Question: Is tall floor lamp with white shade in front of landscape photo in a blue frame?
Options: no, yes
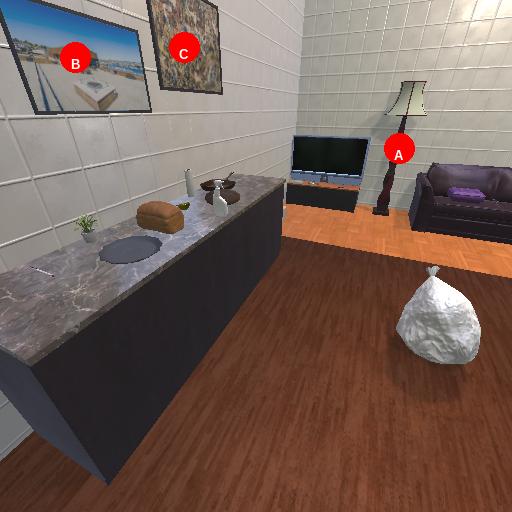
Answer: no